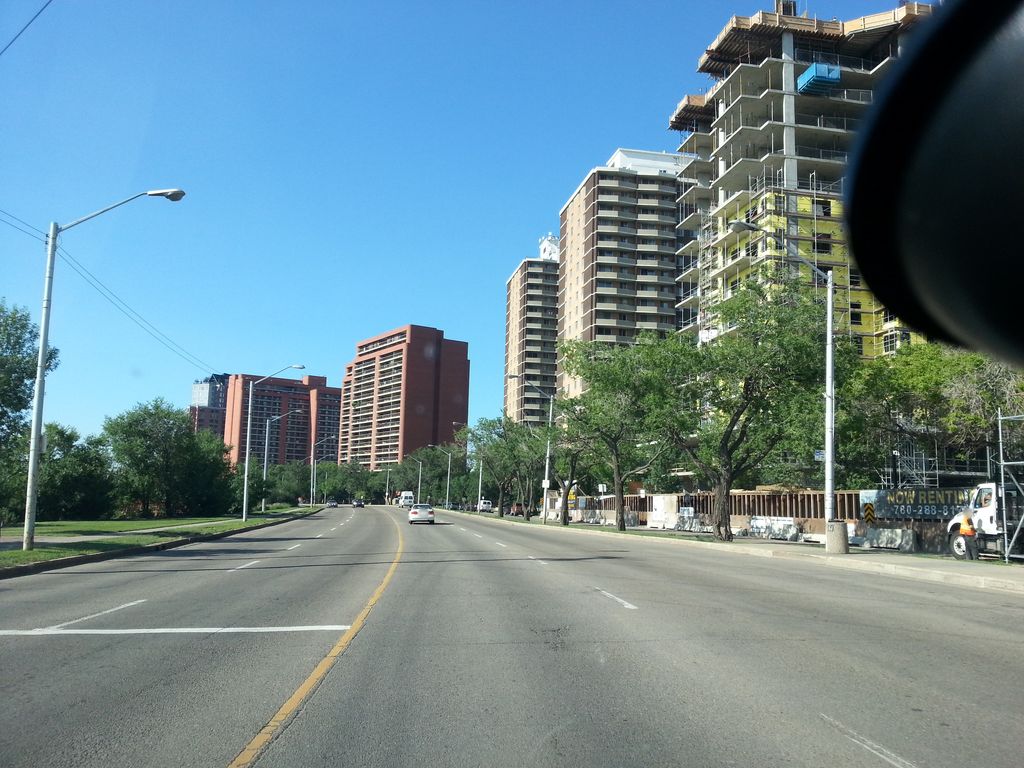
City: edmonton